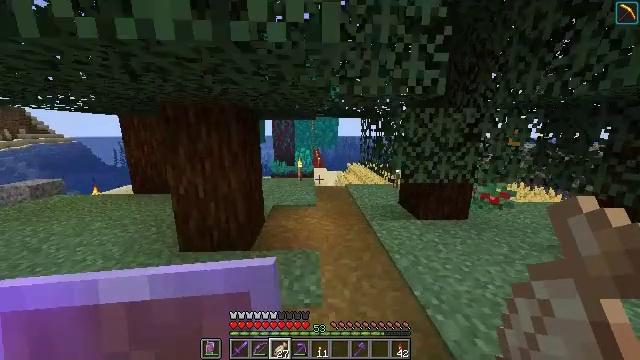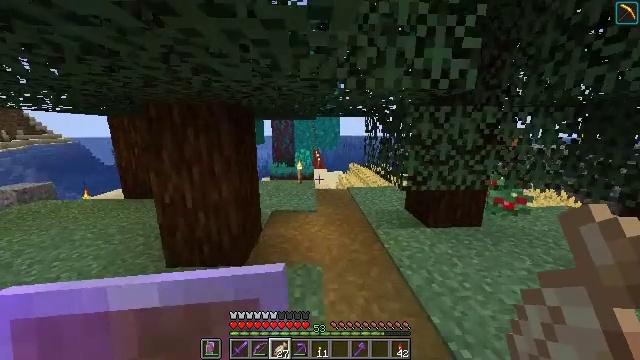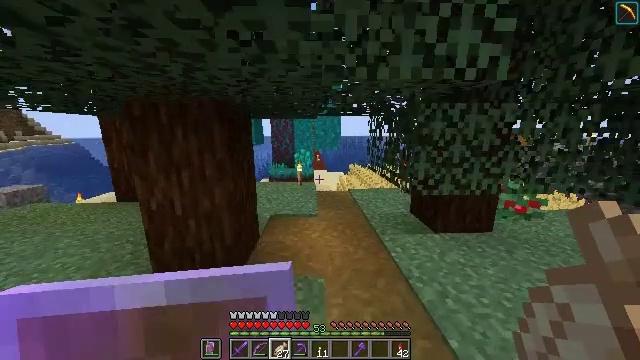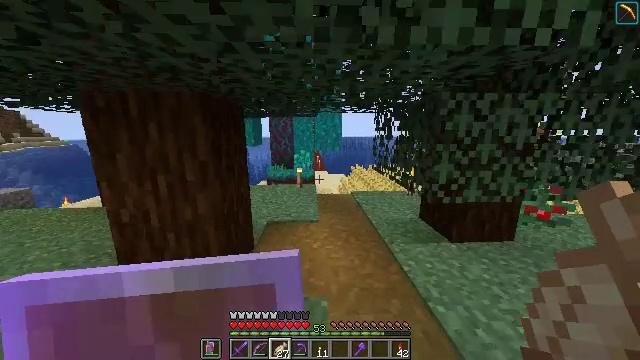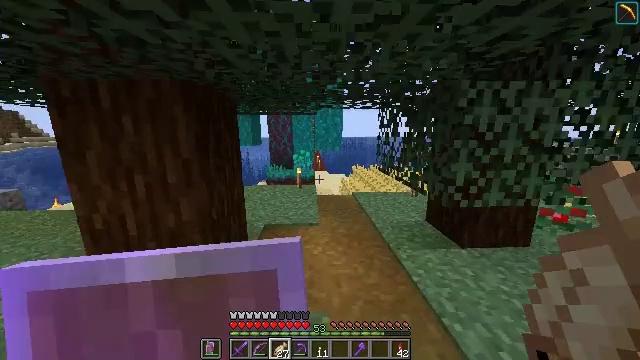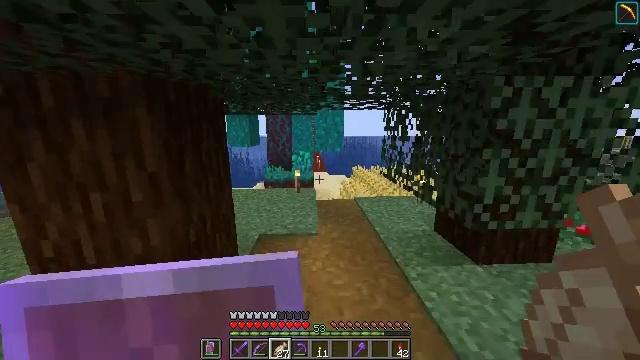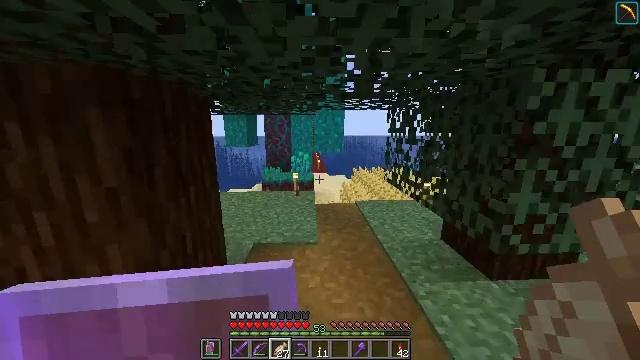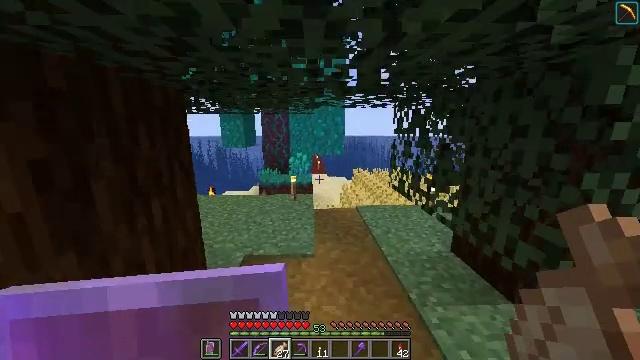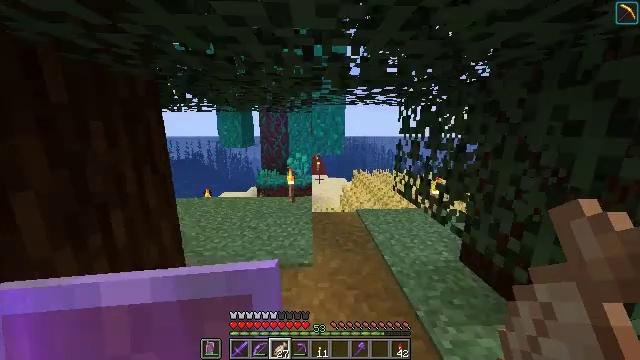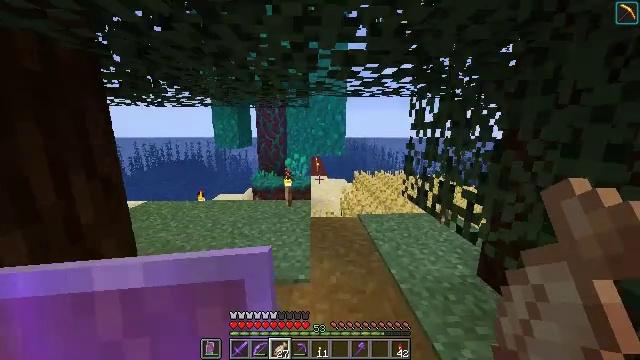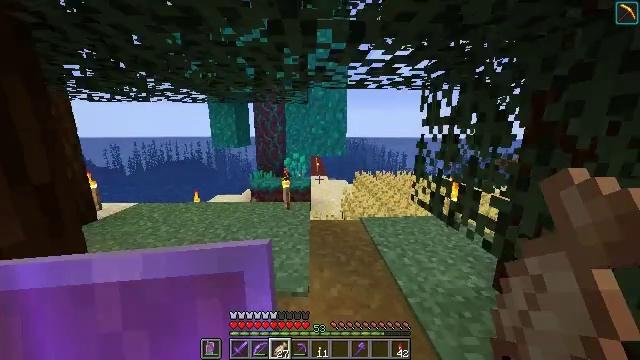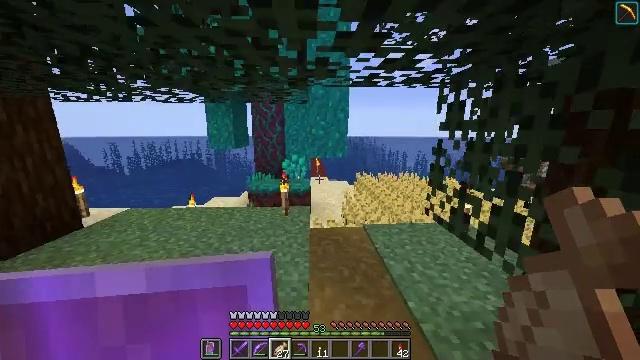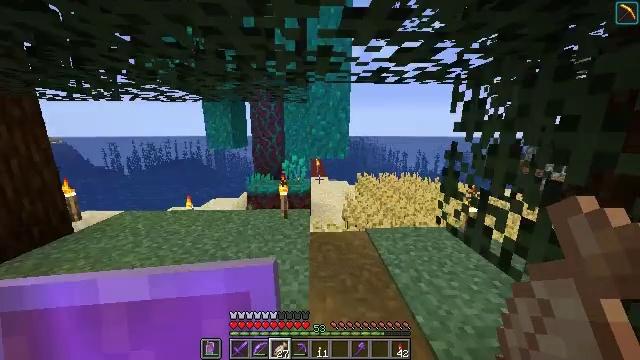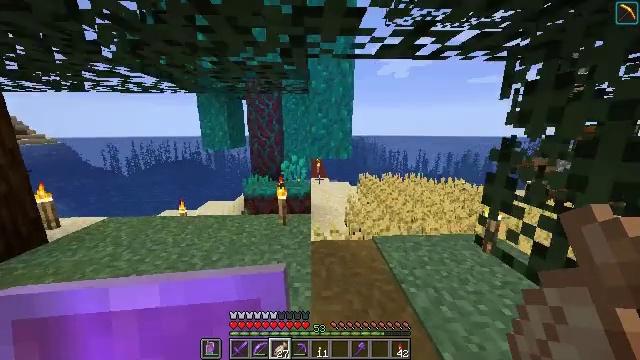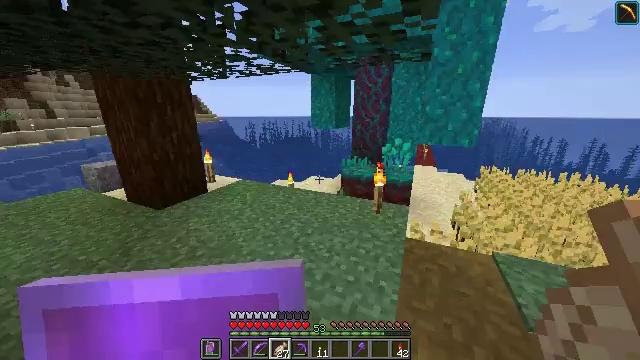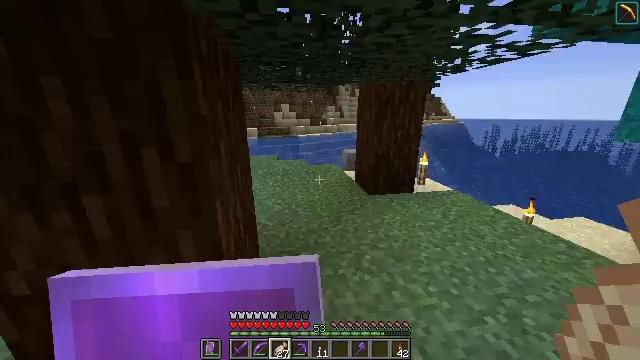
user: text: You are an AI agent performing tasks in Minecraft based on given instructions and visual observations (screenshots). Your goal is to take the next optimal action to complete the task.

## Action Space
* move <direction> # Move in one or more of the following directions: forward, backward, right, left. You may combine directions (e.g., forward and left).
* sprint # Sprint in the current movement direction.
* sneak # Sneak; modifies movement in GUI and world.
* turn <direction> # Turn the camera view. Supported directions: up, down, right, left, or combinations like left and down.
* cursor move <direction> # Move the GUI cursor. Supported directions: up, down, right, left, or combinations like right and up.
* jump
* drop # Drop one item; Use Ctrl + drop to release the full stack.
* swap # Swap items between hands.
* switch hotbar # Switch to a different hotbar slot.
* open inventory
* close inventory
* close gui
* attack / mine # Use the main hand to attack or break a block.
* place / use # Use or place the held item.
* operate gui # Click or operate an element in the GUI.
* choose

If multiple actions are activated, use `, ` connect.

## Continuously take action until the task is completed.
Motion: motion action
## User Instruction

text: Harvest the warped wart block in the Nether.
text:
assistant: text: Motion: move forward, sprint
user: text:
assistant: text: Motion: move forward, sprint
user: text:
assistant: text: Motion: move forward, sprint
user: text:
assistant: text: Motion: move forward, sprint
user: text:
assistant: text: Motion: move forward, sprint
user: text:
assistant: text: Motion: move forward, sprint
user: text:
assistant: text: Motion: move forward, sprint
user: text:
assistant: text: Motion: move forward, sprint
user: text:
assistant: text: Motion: move forward, sprint
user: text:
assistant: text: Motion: move forward, sprint
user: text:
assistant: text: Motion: move forward, sprint
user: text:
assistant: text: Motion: move forward, sprint
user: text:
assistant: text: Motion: move forward, sprint
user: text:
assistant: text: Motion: move forward, turn left and down
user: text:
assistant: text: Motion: turn left
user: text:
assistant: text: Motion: turn left and up
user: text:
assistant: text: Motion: turn left and up
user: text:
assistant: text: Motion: move forward, turn left and down
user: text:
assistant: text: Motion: move forward, turn left
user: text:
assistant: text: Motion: move forward
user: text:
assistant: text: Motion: move forward
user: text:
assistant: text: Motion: move forward, sprint
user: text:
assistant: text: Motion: move forward, sprint
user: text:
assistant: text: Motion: move forward, sprint
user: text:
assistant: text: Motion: move forward, sprint
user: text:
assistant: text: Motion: move forward, sprint
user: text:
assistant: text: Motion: move forward, sprint
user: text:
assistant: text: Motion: move forward, sprint
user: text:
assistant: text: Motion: move forward, sprint
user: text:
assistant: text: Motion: move forward, sprint